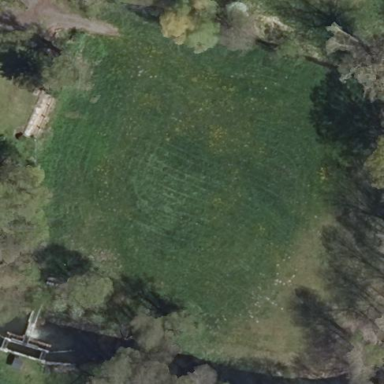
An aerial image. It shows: Beautiful meadow.